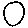
Label: circle